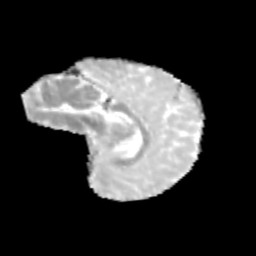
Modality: MD
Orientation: sagittal
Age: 10
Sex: female
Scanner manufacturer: siemens
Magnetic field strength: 3 T
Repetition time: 3.8 s
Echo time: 0.07 s